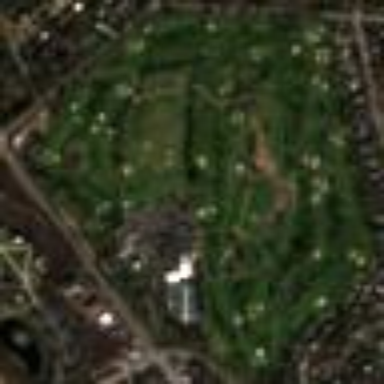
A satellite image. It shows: Golf course surrounded by greenery.